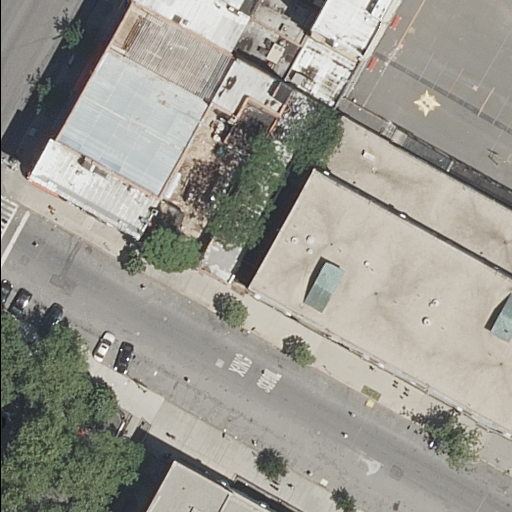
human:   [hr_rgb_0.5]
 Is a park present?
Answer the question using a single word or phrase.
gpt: yes

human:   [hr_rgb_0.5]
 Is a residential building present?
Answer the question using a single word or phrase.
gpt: yes

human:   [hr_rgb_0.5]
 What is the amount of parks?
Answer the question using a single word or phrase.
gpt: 1

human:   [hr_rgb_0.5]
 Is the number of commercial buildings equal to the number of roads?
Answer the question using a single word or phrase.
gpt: no

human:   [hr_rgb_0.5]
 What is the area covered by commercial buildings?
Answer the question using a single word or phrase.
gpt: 0m2

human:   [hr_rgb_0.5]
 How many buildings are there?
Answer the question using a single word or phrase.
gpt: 9

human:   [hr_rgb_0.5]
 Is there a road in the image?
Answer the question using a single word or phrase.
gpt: yes

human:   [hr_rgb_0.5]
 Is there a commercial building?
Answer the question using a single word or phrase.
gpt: no

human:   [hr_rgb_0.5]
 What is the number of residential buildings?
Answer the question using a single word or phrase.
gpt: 8

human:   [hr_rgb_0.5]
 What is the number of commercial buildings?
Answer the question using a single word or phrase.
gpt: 0

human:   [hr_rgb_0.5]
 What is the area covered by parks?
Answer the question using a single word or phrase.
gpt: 1305m2

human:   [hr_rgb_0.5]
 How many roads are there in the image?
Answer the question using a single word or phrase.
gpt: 2

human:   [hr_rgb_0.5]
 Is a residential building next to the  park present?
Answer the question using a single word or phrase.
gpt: yes

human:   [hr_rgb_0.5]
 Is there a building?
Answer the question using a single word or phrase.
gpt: yes

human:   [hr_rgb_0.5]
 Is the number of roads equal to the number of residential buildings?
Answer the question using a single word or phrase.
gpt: no

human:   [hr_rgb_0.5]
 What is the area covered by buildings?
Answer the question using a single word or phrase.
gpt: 3243m2

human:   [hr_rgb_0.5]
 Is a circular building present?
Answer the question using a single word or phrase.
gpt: no

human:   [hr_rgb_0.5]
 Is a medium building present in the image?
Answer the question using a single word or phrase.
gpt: yes

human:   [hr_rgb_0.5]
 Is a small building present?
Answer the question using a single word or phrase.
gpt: yes

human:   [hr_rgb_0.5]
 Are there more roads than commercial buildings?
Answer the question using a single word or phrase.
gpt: yes

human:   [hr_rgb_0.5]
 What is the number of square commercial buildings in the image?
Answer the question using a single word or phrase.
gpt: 0

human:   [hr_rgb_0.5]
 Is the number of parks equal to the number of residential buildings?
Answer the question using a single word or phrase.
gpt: no

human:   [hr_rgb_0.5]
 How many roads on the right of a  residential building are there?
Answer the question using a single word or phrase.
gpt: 0

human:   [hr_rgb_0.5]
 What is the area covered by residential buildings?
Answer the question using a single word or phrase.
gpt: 3184m2

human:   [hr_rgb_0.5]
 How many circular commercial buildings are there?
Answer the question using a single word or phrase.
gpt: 0

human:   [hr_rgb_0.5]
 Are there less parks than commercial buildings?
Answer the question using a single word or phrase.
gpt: no

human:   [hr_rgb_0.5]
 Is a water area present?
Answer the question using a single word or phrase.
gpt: no

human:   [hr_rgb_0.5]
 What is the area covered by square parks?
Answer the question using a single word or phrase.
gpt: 0m2

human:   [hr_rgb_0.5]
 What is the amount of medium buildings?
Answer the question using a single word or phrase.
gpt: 4

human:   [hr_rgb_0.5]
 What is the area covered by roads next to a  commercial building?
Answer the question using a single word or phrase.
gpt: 0m2

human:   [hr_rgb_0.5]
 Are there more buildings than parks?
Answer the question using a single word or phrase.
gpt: yes

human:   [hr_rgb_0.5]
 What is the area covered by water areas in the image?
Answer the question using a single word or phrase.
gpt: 0m2

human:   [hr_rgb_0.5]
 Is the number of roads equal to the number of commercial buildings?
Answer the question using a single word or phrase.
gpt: no

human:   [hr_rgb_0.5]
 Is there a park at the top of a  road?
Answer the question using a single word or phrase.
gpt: no

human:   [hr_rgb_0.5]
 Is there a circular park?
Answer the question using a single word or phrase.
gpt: no

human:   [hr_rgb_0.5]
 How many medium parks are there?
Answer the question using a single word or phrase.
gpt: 0

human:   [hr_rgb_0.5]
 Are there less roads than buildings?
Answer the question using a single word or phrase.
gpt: yes

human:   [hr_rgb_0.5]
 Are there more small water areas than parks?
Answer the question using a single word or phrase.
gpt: no

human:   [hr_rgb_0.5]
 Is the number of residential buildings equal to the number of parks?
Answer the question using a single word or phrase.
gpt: no

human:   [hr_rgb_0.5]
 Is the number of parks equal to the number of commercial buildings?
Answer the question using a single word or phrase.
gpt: no

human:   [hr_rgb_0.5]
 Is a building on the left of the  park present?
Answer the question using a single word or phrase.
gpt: yes

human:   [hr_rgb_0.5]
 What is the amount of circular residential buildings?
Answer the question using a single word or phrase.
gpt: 0

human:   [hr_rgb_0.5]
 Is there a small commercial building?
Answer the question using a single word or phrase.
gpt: no

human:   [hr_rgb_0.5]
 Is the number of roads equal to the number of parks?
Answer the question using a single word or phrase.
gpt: no

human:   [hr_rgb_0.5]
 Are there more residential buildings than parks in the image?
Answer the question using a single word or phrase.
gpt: yes

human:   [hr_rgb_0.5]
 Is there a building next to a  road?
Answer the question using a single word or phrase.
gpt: yes

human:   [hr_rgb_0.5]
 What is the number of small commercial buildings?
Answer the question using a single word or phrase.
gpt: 0

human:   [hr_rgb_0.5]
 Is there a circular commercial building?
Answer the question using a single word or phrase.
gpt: no

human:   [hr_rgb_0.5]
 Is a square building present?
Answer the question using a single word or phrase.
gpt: no

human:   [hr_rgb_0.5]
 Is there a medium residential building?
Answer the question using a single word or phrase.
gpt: yes

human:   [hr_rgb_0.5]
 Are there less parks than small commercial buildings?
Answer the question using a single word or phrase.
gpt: no

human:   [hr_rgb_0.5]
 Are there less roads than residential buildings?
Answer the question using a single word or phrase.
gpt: yes

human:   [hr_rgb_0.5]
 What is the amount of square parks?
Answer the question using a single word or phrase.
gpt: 0

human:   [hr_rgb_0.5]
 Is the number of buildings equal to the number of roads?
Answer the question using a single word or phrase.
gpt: no

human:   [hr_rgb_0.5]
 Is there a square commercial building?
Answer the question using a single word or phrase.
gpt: no

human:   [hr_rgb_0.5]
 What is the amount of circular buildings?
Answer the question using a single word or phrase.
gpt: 0

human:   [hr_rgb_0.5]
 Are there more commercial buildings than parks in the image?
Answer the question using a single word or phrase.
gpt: no

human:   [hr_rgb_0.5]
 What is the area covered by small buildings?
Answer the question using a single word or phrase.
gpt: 170m2

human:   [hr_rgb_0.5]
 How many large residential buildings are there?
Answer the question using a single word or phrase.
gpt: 2

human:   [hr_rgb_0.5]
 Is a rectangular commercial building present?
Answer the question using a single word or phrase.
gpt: no

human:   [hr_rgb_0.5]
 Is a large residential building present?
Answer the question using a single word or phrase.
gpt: yes

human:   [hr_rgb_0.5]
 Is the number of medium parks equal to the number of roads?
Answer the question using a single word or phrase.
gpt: no

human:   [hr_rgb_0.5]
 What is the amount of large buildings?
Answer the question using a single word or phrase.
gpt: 2

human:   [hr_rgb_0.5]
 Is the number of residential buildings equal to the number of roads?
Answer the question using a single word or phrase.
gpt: no